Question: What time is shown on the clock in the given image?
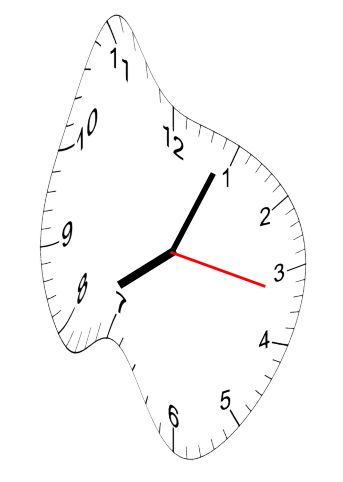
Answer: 08:04:17